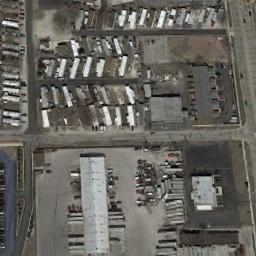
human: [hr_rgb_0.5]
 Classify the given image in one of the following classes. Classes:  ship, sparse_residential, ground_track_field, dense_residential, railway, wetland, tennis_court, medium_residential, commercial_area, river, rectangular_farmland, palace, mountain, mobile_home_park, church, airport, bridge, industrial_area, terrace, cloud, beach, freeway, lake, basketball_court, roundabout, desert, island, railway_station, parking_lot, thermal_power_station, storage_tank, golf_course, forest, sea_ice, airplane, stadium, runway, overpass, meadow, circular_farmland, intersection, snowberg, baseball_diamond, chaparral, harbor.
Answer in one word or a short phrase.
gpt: mobile_home_park